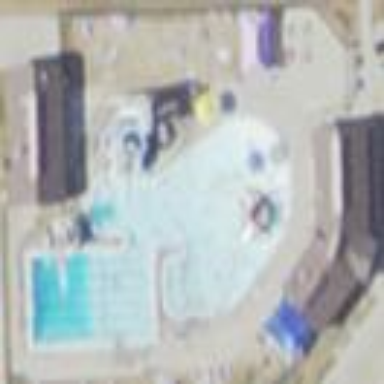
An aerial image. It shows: Sports center specializing in swimming activities located on leisure land.